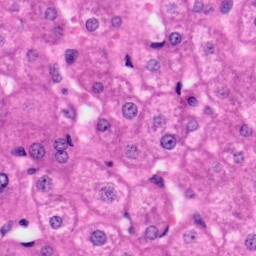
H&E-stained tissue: Liver